Field crop: tomato
Growth stage: 1
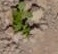
Species: portulaca